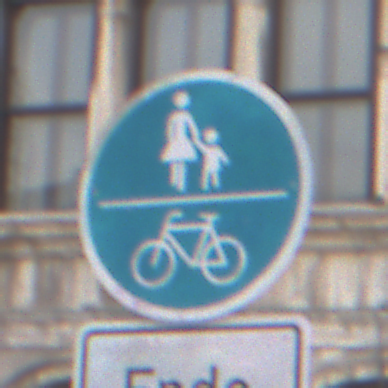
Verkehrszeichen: GemeinsamerGehUndRadweg
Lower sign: HinweisDurchVerbaleAngabe2
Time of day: SunriseSunset
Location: Outdoor (Urban)
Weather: PartlyCloudy
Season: NotSpecified
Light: Natural